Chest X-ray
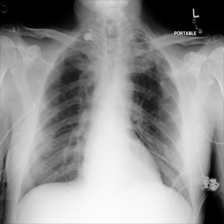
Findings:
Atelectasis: positive
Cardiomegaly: negative
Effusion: negative
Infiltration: positive
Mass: negative
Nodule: negative
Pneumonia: negative
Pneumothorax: negative
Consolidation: negative
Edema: negative
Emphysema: negative
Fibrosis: negative
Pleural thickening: negative
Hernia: negative